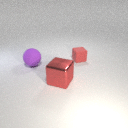
large purple rubber sphere to the left of large red metal cube